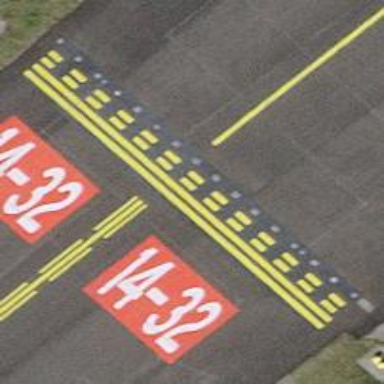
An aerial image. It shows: Runway holding position.